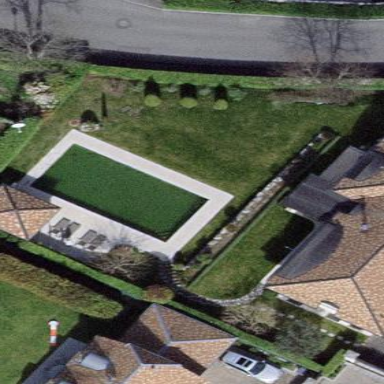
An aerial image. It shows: Swimming pool located in leisure land.